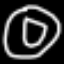
Label: donut